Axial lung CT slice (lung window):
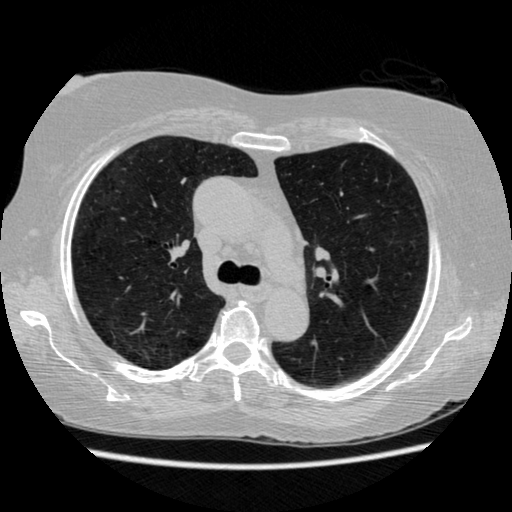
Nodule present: no